Question:
I need popover view. i followed this instructions.
Init: Create two UIViewController in storyboard.
lets say FirstViewController which is normal and SecondViewController Which we make Popup.
Model Segue: Put UIButton In FirstViewController and create a segue on this UIButton to SecondViewController as model segue.
Make Transparent: Now selet UIView (UIView Which is created by default with UIViewController) of SecondViewController and change its background color to clear color.
Make background Dim: Add a UIImageView in SecondViewController which cover hole screen and sets its image to some dimmed semi transparent image. You can get a sample from here : UIAlertView Background Image
Display Design: Now Add a UIView and make and kind of design you want to show. Here I have shown screen shot of my storyboard.
Here I have add segue on login button which open SecondViewController as popup to ask username and password
Important: Now that main step. We want that SecondViewController dont hide FirstViewController completely. We have set clear color but this is not enough. By default it add black behind model presentation So we have to add one line of code in viewDidLoad of FirstViewController. You can add it at other place also but it should run before segue.
[self setModalPresentationStyle:UIModalPresentationCurrentContext];
Dismiss: When to dismiss is depend on you. This is a model presentation so to dismiss we do what we do for model presentation:
[self dismissViewControllerAnimated:YES completion:Nil];
But am USING NAVIGATION CONTROLLER,, for that transparent background is not coming?????
Kindly help me..!!!! My screen shot is below.
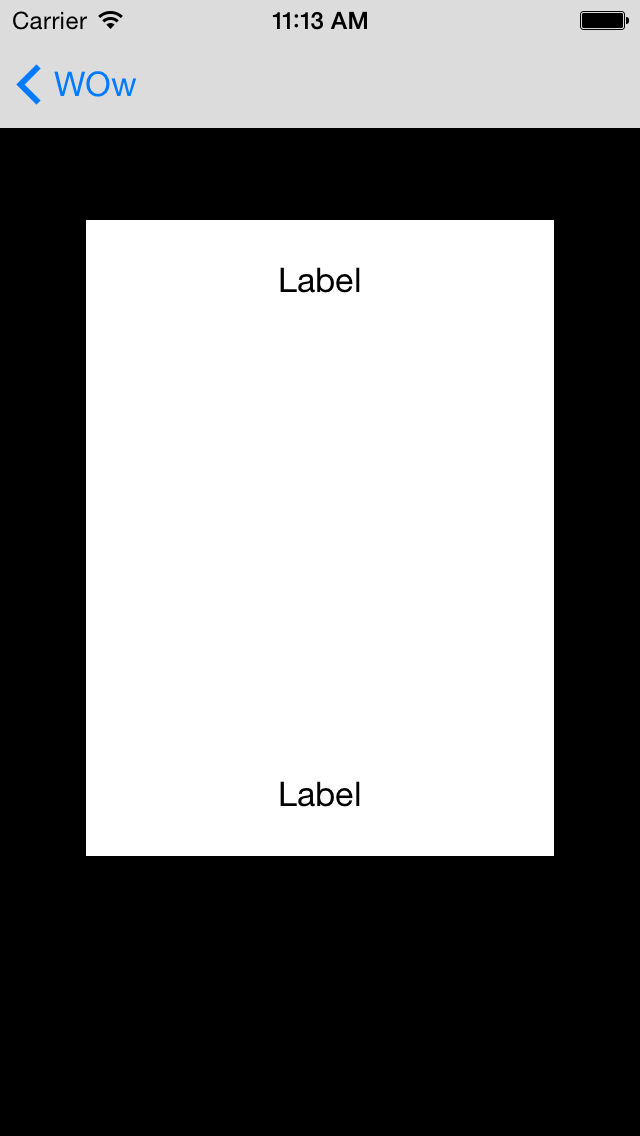
Answer: create one 'view controller' in 'freeform' mode just like following image

in your first view controller add the one 'UIButton' just like the following image

in your first view controller.h add the following line
'''
#import "UIPopoverController+iPhone.h"
@interface first view controller : UIViewController<UIPopoverControllerDelegate>
@property (nonatomic,strong) UIPopoverController *popOver;
@property (strong, nonatomic) IBOutlet UIButton *popbtn;
'''
in your first view controller.m add the following line to the button action method
'''
- (IBAction)popButton:(UIButton *)sender
{
UILabel *showlblView=[[UILabel alloc]init];
showlblView.frame=CGRectMake(10, 10, 250, 40);
showlblView.text=@"Gopi";
showlblView.textColor=[UIColor whiteColor];
showlblView.textAlignment=NSTextAlignmentCenter;
final *vc=[[final alloc] init];
[vc.view addSubview:showlblView];
self.popOver=[[UIPopoverController alloc]initWithContentViewController:vc];
[self.popOver setPopoverContentSize:CGSizeMake(300, 200)];
CGRect popoverframe=CGRectMake(self.popbtn.frame.origin.x, self.popbtn.frame.origin.y, self.popbtn.frame.size.width, self.popbtn.frame.size.height);
[self.popOver presentPopoverFromRect:popoverframe inView:self.view permittedArrowDirections:UIPopoverArrowDirectionUp animated:YES];
}
'''
here ur 'NSObjet' class file 'UIPopoverController+iPhone.h'
.h file
'''
#import <UIKit/UIKit.h>
@interface UIPopoverController (iPhone)
+ (BOOL)_popoversDisabled;
@end
'''
.m file
'''
#import "UIPopoverController+iPhone.h"
@implementation UIPopoverController (iPhone)
+ (BOOL)_popoversDisabled {
return NO;
}
@end
'''
the full project code is available at the following link :
<URL>